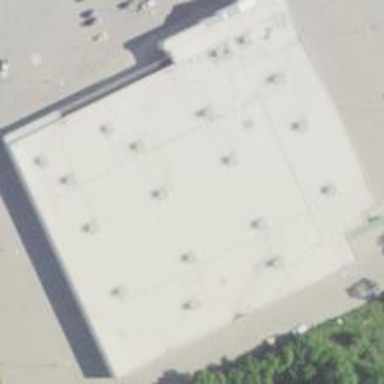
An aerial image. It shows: Department store building.